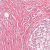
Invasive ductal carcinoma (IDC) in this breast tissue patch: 0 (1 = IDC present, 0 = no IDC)